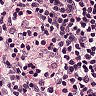
Metastatic tissue present: no